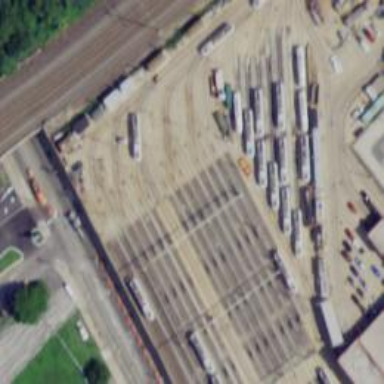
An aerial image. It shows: Tram railway running through service yard with electrified contact lines.